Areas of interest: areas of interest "Industrial Park"
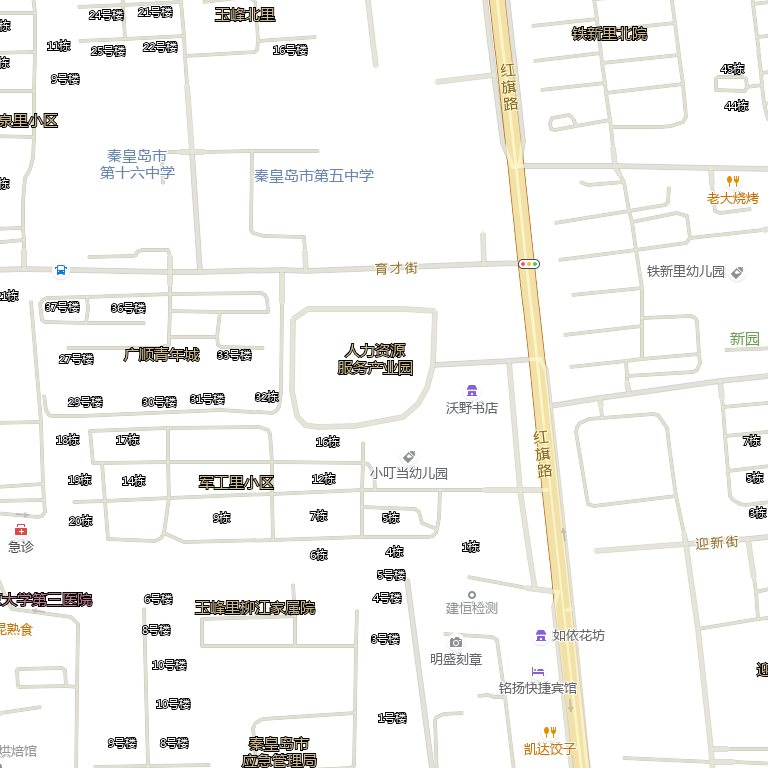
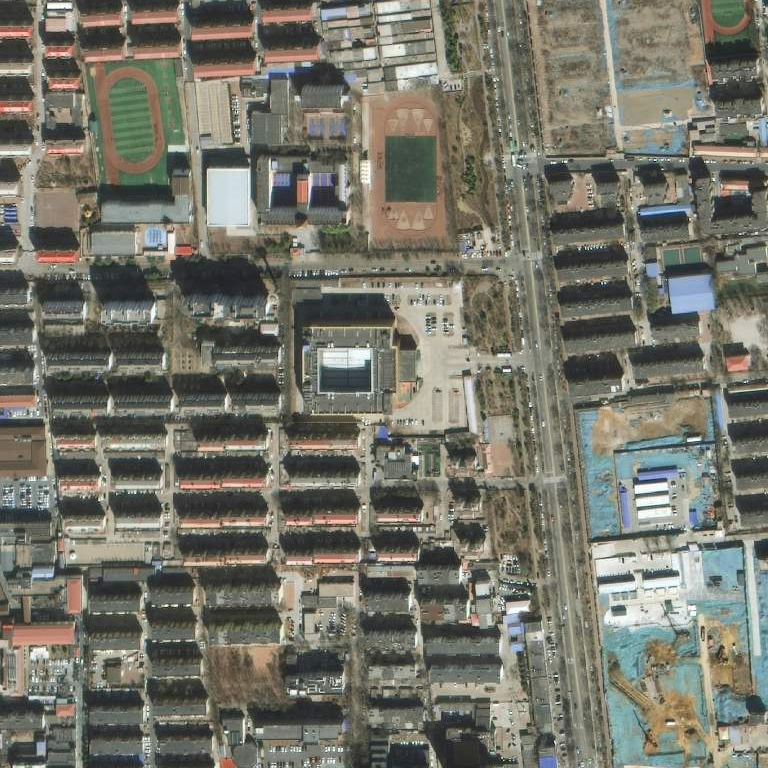